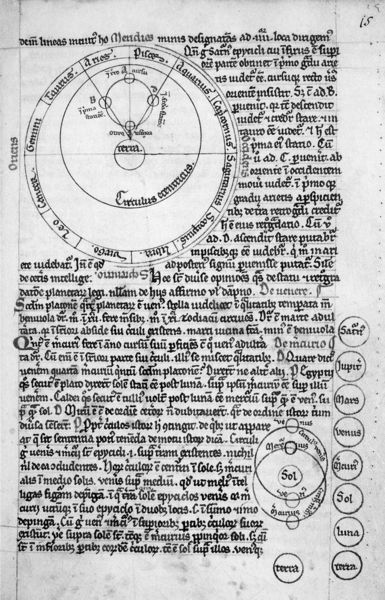
Titel: Aachener Enzyklpädie der Zeitenordnung von 809 (Plinius-Exzerpt)
Künstler: Plinius
Standort: Herkunft: Murbach (EU - F - Elsass)
Institution: Madrid, Biblioteca Nacional
Schlagwörter: bewegung, zeichnung, erde, sonne, kreis, schrift, mond, buch, lithographie, sterne, seite, text, kreise, litographie, mittelalter, venus, sol, fraktur, universum, bahnen, wissenschaft, latein, buchillustration, buchmalerei, astronomie, kopernikus, tierkreis, luna, system, saturn, schaubild, planeten, paginierung, abschrift